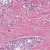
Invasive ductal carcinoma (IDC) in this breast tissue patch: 1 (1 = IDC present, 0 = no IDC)